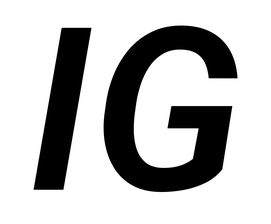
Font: Roboto-Italic_SemiBold_Italic